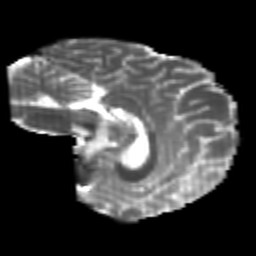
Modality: T2w
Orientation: sagittal
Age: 23
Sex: female
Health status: healthy
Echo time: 0.074 s